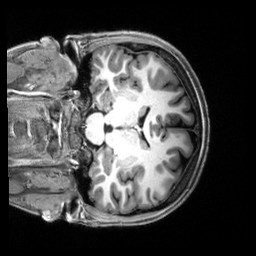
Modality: T1w
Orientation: coronal
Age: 21
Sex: female
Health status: healthy
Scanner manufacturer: siemens
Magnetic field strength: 3 T
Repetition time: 2.5 s
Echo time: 0.00222 s